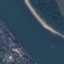
Label: River